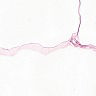
Metastatic tissue present: yes